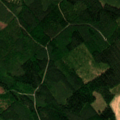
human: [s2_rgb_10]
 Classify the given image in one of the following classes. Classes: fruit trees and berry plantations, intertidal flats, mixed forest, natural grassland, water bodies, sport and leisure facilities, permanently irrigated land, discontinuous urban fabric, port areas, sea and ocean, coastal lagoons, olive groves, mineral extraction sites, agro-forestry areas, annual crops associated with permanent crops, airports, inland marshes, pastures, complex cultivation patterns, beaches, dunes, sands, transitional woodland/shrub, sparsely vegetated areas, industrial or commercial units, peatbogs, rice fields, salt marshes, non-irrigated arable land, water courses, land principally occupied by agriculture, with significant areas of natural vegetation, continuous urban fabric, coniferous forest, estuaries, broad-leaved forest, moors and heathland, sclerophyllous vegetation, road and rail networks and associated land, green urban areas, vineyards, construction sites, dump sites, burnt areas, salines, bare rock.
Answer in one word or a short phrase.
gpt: non-irrigated arable land, coniferous forest, mixed forest